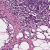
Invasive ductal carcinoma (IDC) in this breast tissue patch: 1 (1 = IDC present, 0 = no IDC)